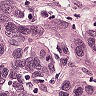
Metastatic tissue present: yes